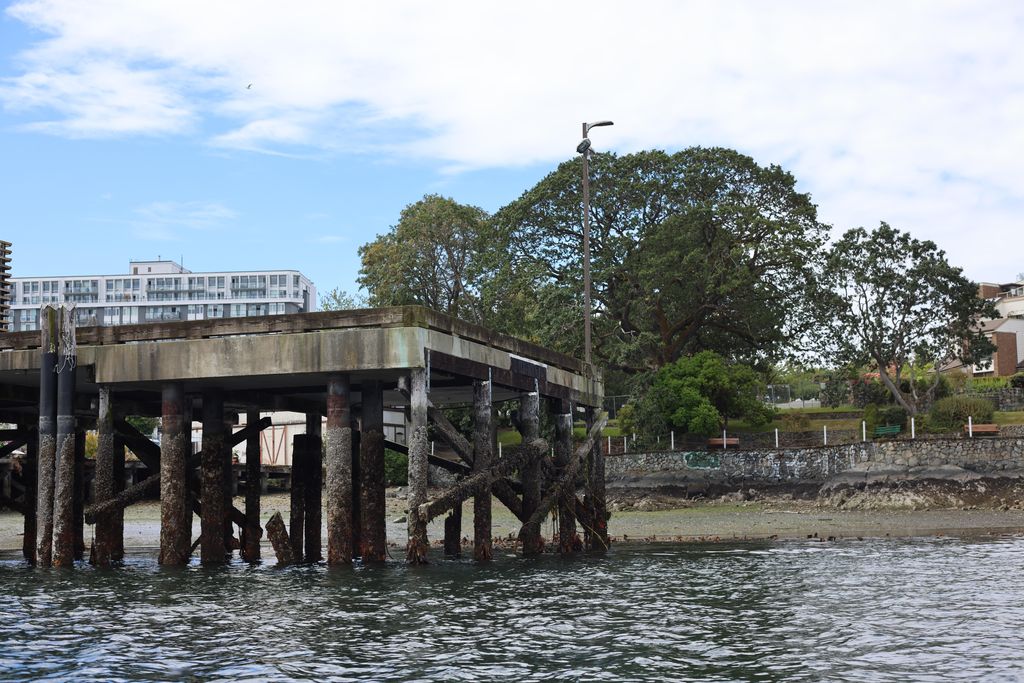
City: victoria